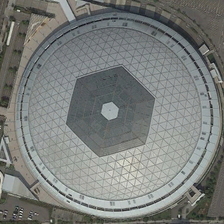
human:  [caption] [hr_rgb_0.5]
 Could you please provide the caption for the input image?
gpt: several parking lots are around a circle gray center building .

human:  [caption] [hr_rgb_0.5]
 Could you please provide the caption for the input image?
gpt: several parking lots are around a circle gray center building .

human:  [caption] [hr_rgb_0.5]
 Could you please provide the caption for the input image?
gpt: several parking lots are around a circle gray center building .

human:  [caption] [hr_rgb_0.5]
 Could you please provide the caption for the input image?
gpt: several parking lots are around a circle gray center building .

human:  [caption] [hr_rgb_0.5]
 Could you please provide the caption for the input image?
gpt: several parking lots are around a circle gray center building .